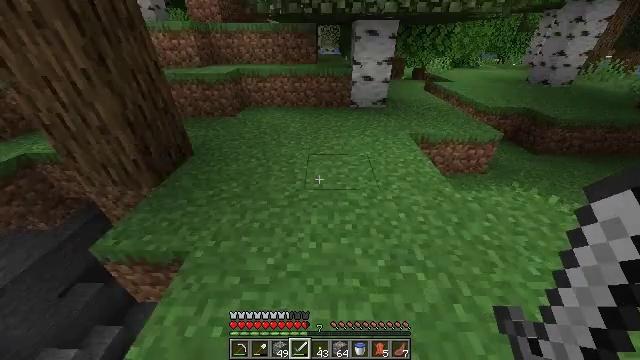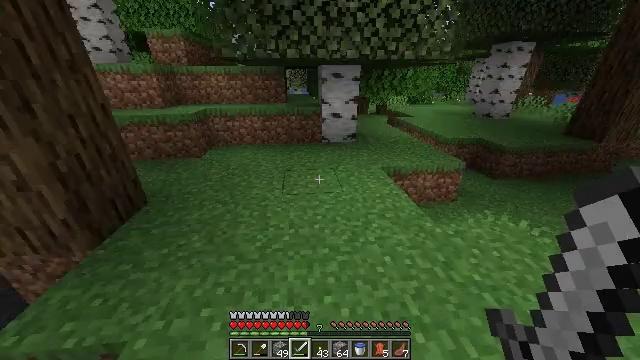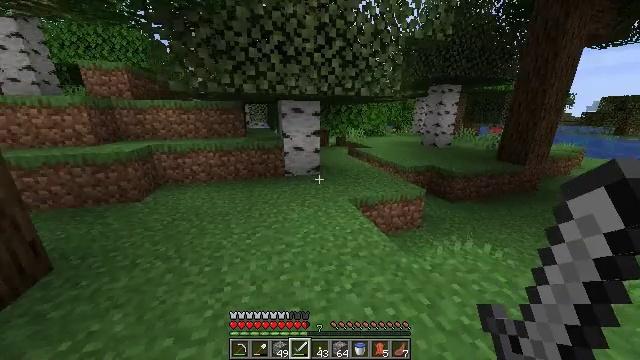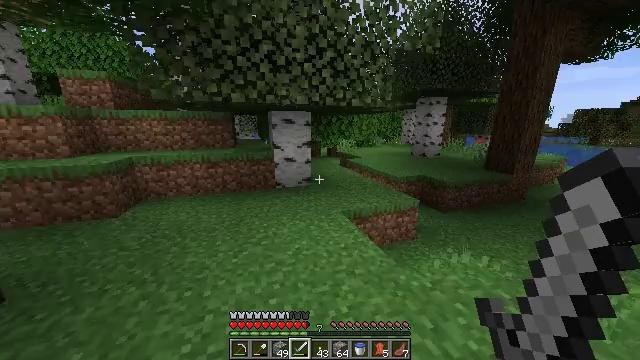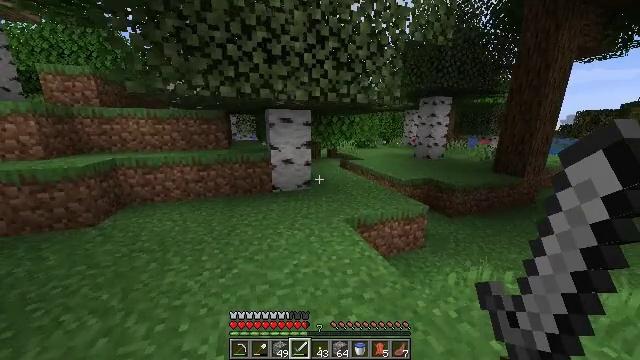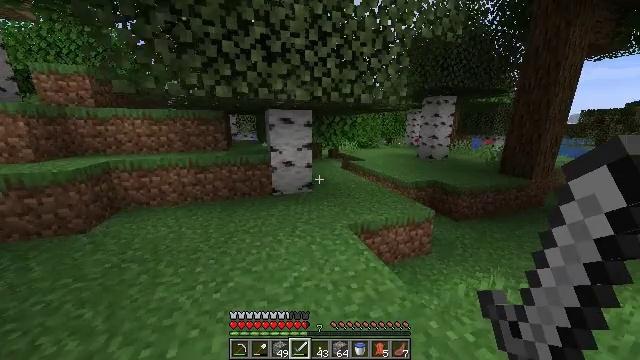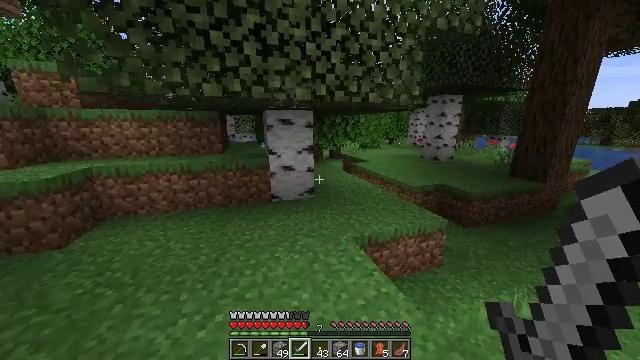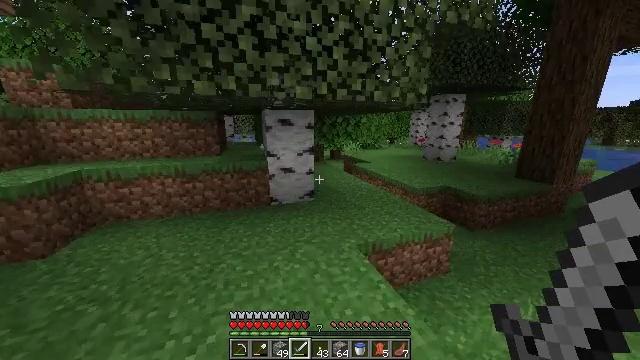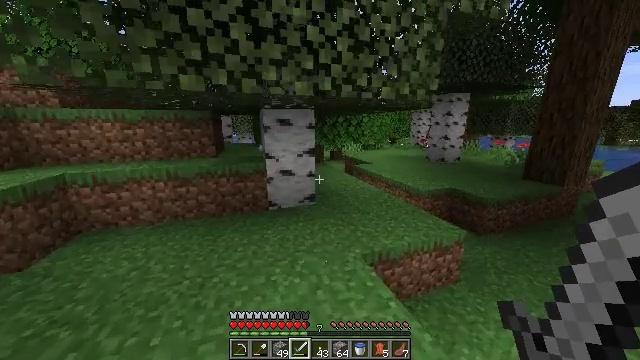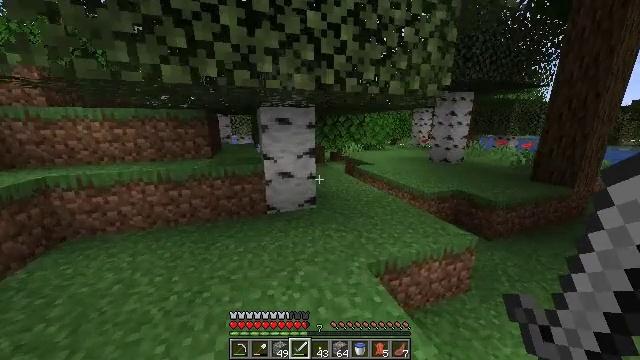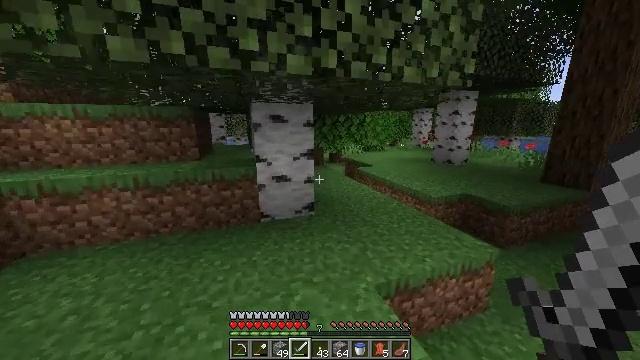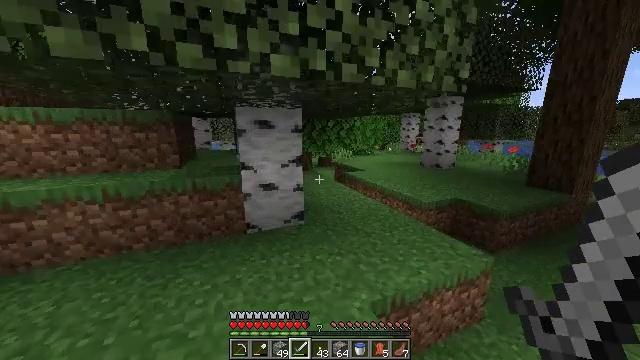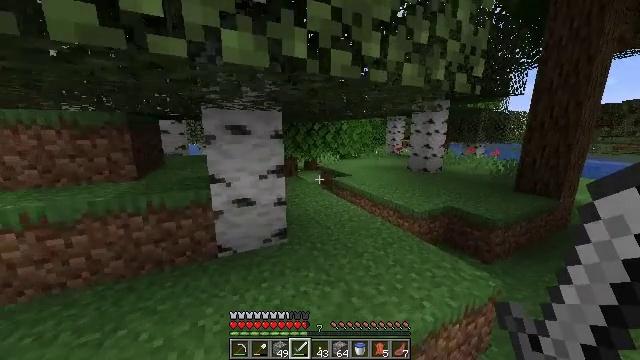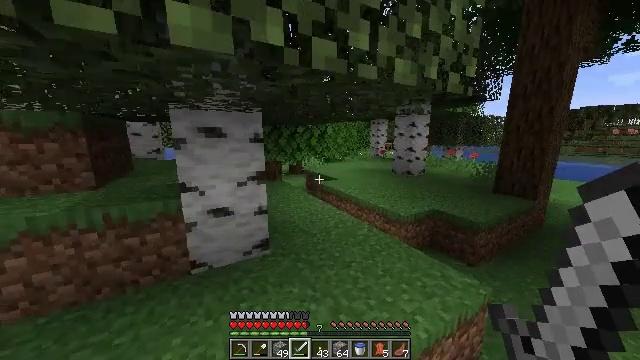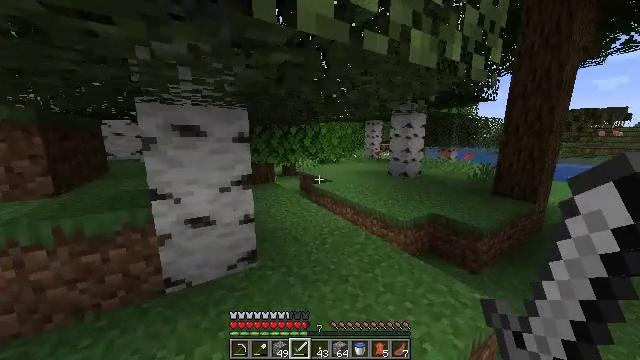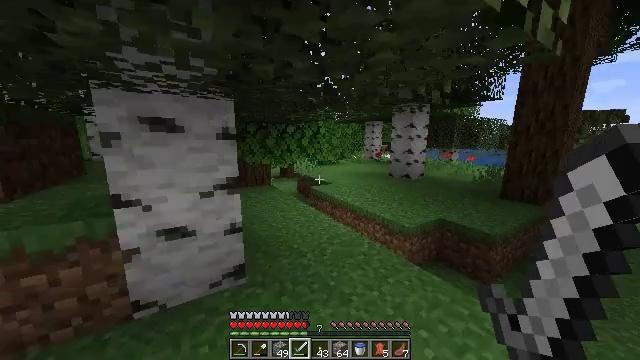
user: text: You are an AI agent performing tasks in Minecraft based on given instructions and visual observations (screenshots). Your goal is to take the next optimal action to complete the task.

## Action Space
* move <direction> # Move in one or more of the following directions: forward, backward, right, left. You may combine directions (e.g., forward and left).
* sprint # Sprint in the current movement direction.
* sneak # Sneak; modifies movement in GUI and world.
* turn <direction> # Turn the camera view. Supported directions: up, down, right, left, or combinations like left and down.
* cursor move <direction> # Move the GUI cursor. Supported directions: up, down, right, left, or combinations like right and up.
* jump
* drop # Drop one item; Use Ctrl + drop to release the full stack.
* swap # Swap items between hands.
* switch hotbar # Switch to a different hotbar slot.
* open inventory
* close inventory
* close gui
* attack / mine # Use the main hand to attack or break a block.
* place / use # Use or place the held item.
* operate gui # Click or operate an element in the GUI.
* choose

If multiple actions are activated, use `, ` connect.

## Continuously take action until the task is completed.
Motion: motion action
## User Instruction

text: Drop a peony.
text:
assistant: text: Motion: move forward, sprint, turn right and up
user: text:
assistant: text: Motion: move forward, sprint, turn right and up
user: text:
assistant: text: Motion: move forward, sprint, turn right and up
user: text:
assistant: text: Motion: move forward, sprint
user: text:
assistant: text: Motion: move forward, sprint
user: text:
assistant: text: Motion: move forward, sprint
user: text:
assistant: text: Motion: move forward, sprint
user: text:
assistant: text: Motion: move forward, sprint
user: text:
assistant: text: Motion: move forward, sprint
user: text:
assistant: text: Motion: move forward, sprint
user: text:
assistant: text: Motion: move forward, sprint, turn right and up
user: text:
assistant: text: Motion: move forward, sprint, turn right
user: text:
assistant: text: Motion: move forward, sprint, turn right
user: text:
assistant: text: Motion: move forward, sprint, turn right
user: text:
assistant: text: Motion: move forward, sprint
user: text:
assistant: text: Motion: move forward, sprint
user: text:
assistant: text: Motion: move forward, sprint
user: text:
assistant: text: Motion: move forward and move right, sprint
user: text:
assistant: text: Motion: move forward and move right, sprint, turn left
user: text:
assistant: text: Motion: move forward and move right, sprint, turn left
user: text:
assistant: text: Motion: move forward, sprint
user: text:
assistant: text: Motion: move forward, sprint
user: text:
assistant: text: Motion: move forward, sprint
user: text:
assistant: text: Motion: move forward, sprint
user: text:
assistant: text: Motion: move forward, sprint
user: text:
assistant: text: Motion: move forward and move right, sprint
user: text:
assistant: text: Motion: move forward and move right, sprint
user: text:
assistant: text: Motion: move forward and move right, sprint, jump
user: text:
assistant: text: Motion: move forward and move right, sprint, jump
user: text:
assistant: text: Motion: move forward and move right, sprint, jump